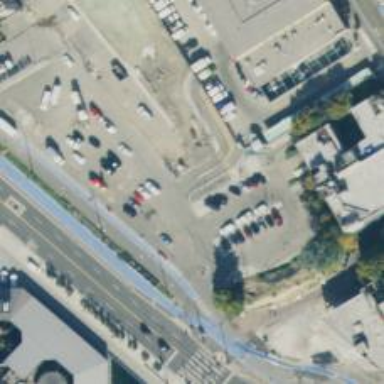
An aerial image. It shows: Primary highway with separate sidewalks and separate cycleway.